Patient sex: M
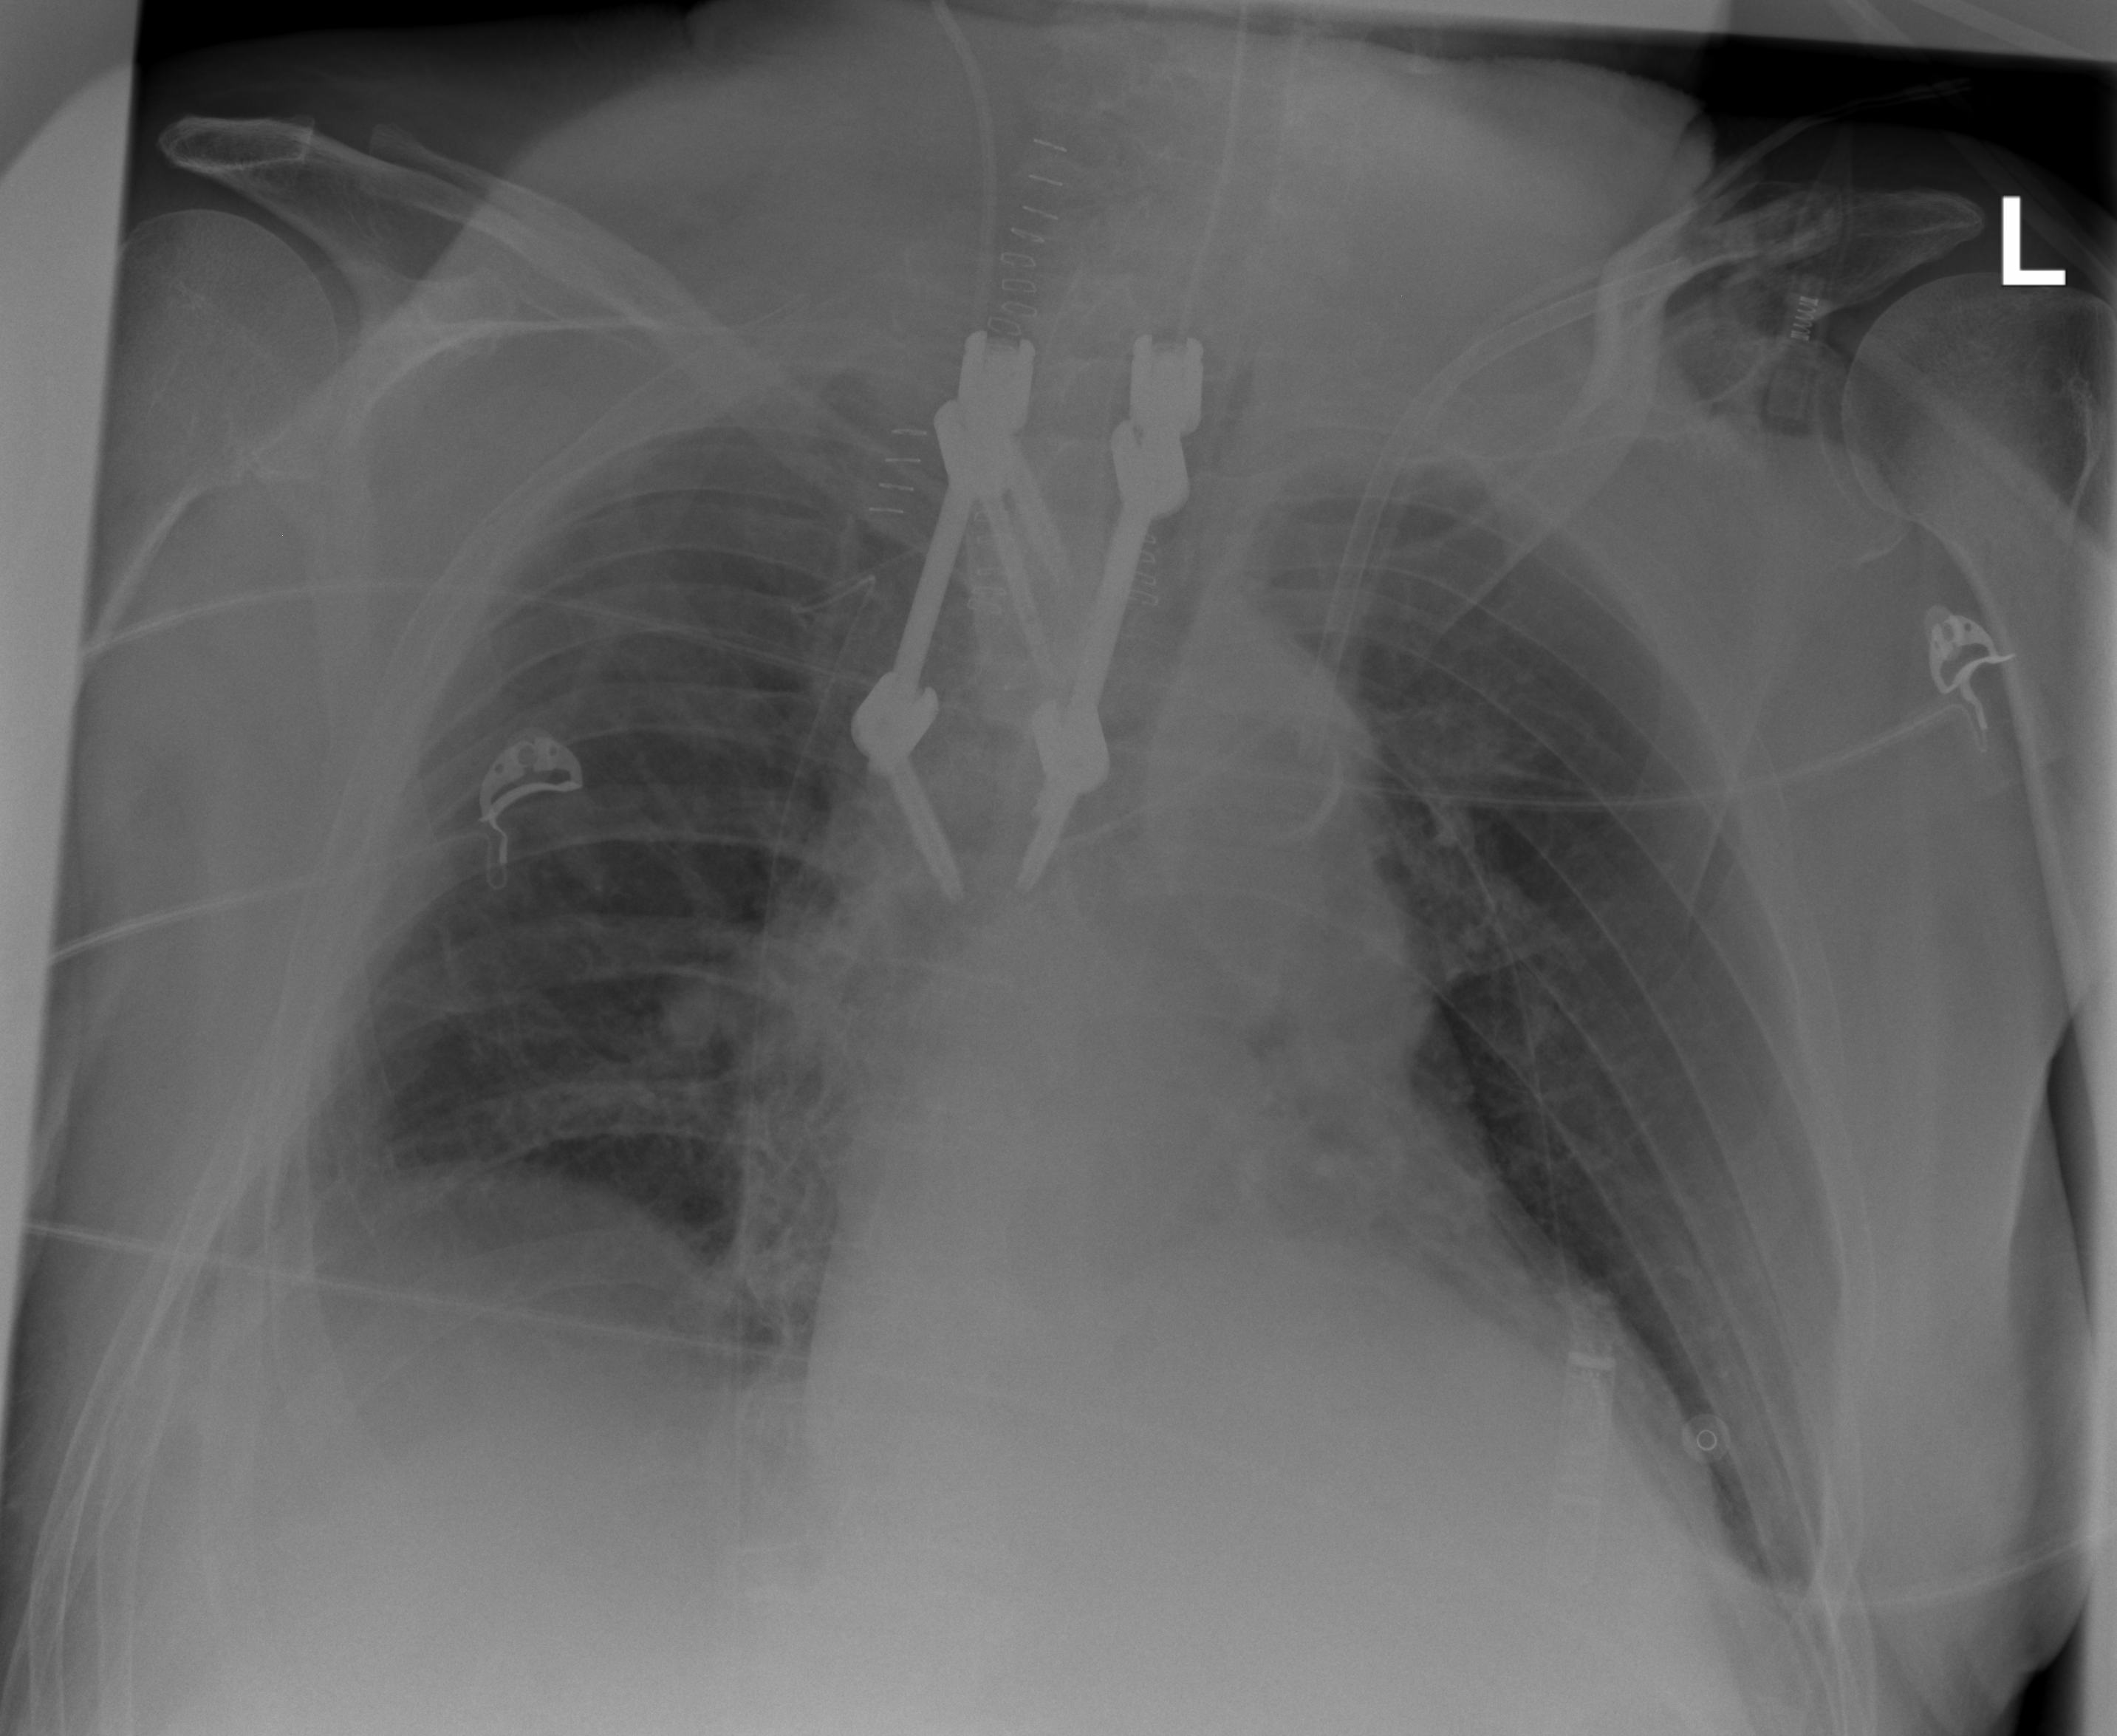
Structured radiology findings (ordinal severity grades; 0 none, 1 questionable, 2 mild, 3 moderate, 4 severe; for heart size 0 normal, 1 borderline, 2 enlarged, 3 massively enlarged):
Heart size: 2
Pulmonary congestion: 2
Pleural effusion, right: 2
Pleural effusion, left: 2
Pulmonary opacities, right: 1
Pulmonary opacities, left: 1
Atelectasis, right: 2
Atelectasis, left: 2